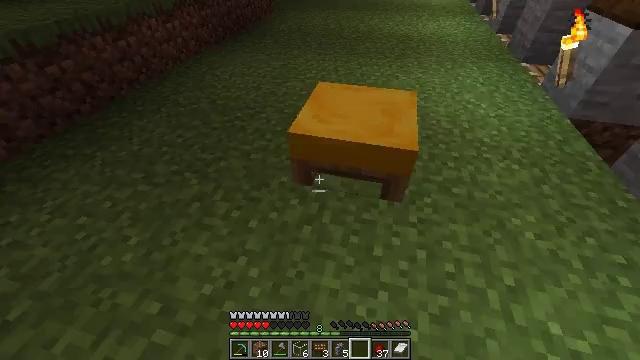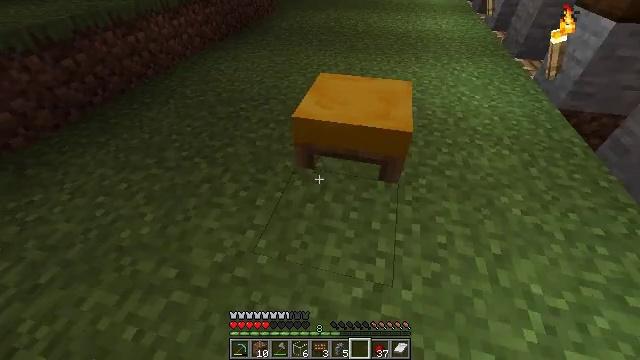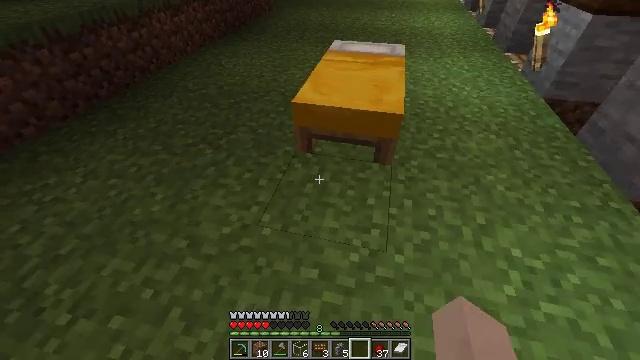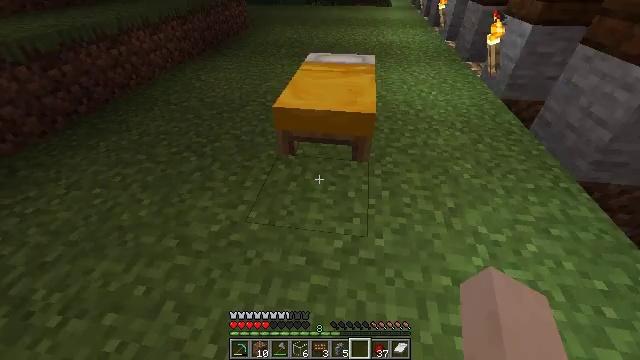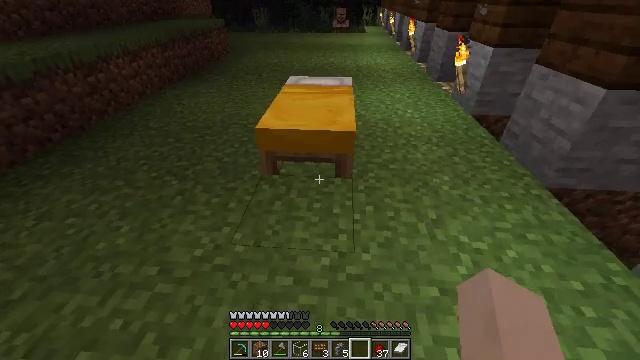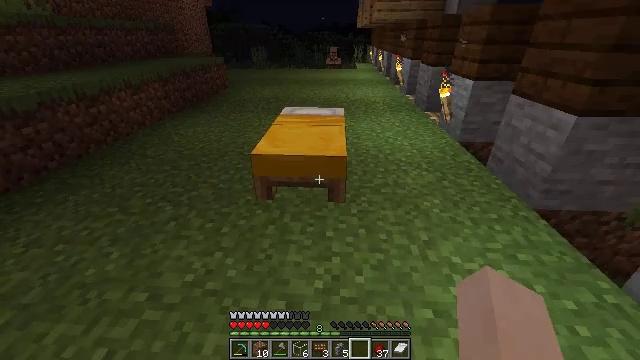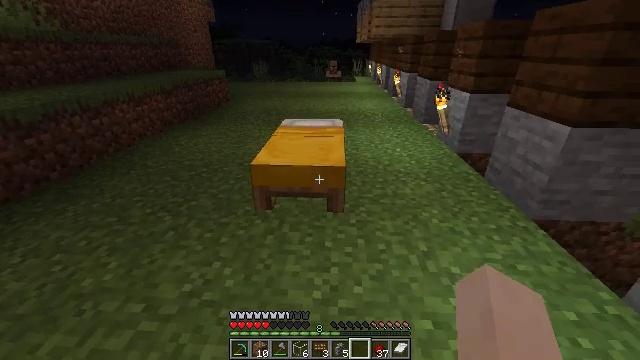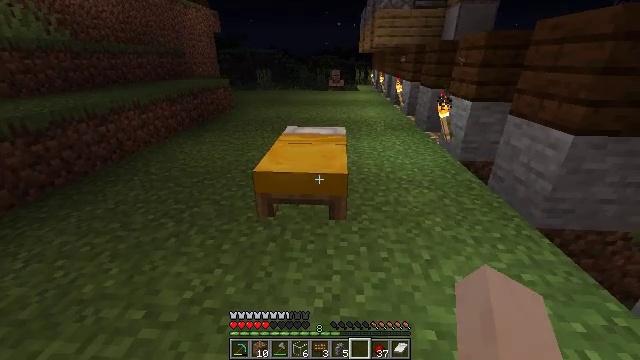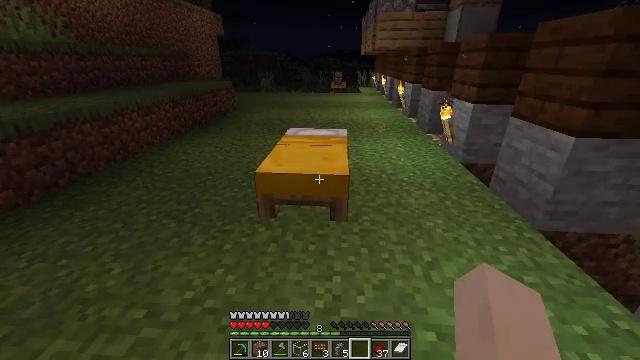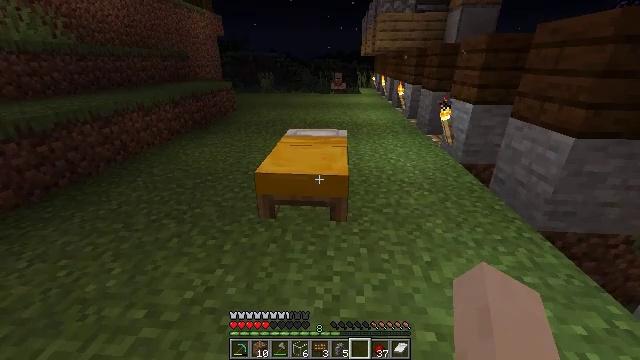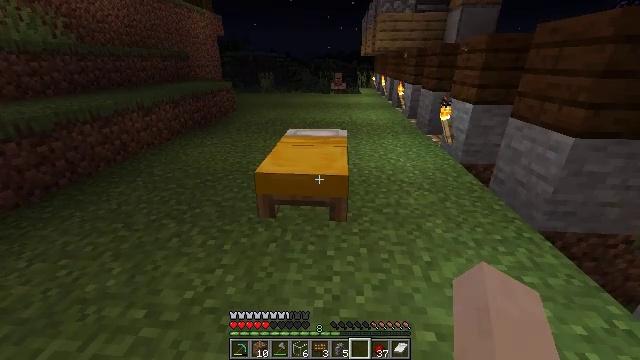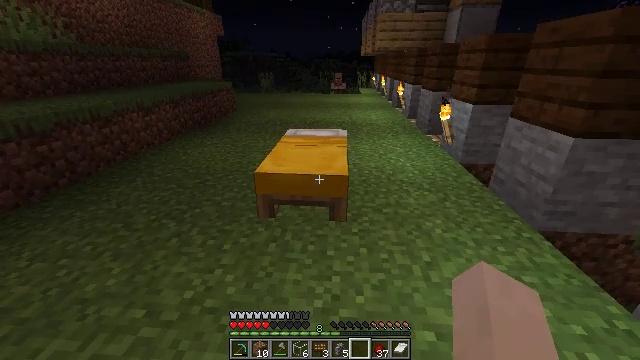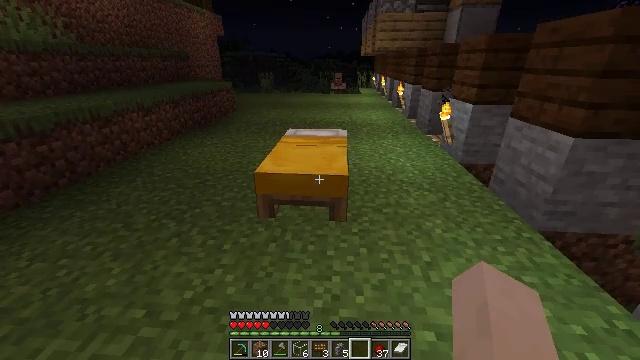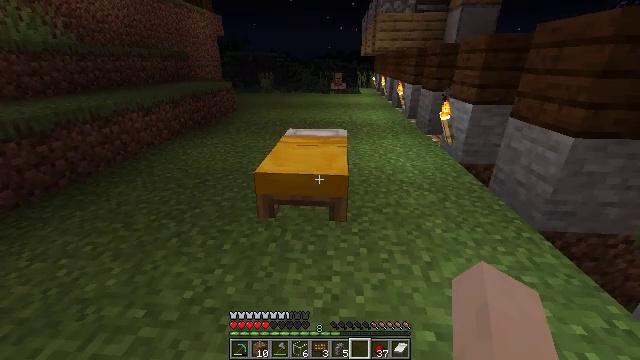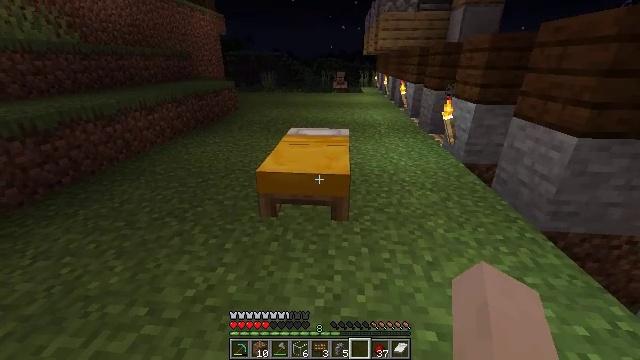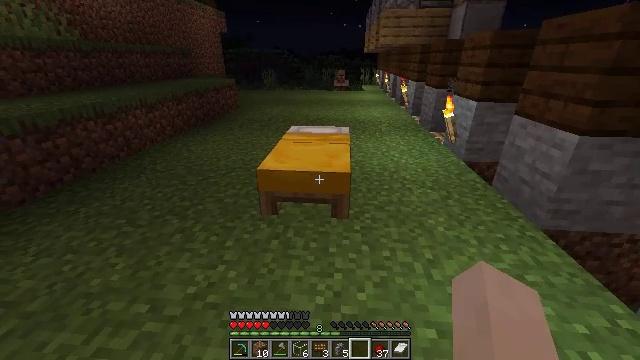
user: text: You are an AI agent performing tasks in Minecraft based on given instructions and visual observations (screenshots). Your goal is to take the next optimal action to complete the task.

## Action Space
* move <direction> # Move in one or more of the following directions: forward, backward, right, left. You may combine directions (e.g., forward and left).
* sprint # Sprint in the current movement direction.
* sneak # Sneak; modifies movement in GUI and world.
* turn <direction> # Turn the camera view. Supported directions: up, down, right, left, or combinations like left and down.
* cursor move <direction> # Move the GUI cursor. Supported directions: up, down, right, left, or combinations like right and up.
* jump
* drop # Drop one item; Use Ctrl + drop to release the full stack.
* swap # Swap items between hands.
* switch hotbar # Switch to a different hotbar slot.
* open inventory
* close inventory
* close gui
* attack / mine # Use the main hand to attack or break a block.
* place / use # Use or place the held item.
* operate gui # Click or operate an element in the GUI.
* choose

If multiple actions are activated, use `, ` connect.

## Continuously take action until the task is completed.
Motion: motion action
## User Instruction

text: Break the yellow bed.
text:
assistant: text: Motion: move back
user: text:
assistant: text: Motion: move back
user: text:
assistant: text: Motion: turn right and up
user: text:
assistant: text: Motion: turn right and up
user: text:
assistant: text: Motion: turn right and up
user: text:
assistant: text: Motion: turn up
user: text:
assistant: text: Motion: turn up
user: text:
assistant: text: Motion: no_op
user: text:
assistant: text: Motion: no_op
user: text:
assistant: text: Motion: no_op
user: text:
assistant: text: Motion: no_op
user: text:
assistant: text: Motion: no_op
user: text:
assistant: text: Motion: no_op
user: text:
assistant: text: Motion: no_op
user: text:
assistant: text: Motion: no_op
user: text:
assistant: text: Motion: no_op
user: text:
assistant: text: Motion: no_op
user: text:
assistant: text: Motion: no_op
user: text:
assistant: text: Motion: no_op
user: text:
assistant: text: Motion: no_op
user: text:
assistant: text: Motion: no_op
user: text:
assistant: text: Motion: no_op
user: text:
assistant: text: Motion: no_op
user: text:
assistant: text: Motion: no_op
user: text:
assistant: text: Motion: no_op
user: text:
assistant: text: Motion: no_op
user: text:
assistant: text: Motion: no_op
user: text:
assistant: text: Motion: no_op
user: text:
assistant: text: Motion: no_op
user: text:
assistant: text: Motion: no_op